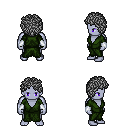
a pixel art fantasy rpg character, male body template, dark elf, purple skin, green robe, red pants, gray curly afro hairstyle, white cloth bracers, four views (front, back, left, right), 2x2 character sprite sheet, small pixel art, hard edges, no anti-aliasing